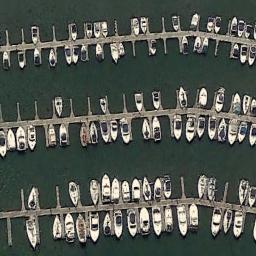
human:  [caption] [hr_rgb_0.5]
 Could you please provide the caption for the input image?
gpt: Lots of ships are in the harbor .

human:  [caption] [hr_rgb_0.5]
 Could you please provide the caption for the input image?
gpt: The harbor has lots of neatly docked boats and the color of the waters is green .

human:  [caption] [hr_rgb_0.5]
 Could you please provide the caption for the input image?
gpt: There is room for docking in the harbor .

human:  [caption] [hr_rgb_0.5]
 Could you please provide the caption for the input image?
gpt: There are many yachts neatly arranged on the sea by the harbor, With some empty spaces left .

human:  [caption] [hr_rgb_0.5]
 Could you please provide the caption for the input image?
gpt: There are many ships at the harbor .